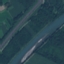
Land use / land cover class: River